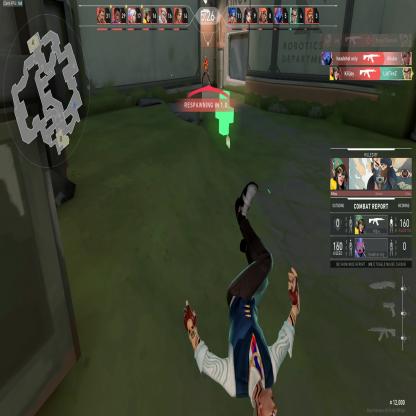
Label: enemy